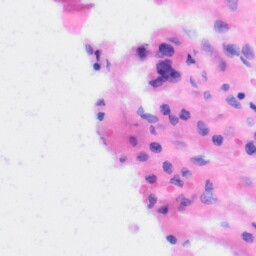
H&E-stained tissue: Liver